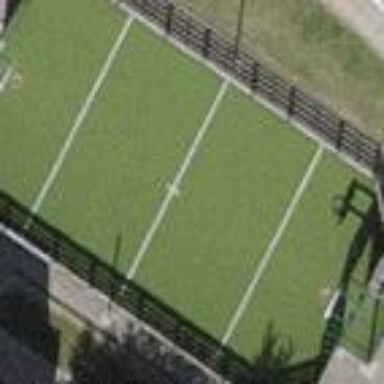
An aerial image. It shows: Tartan-surfaced pitch used for soccer and basketball.